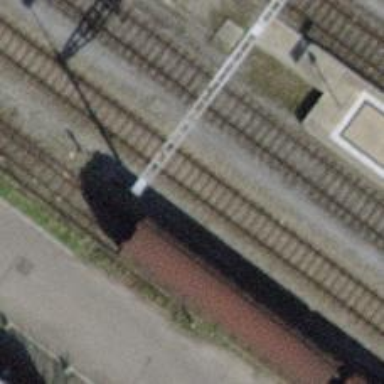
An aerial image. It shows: Railway siding with one electrified track and contact line.